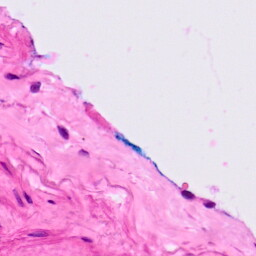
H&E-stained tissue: Lung